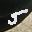
Label: 5